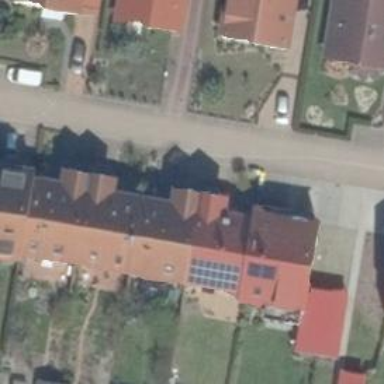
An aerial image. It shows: Terrace building.